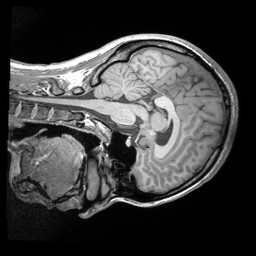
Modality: T1w
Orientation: sagittal
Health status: healthy